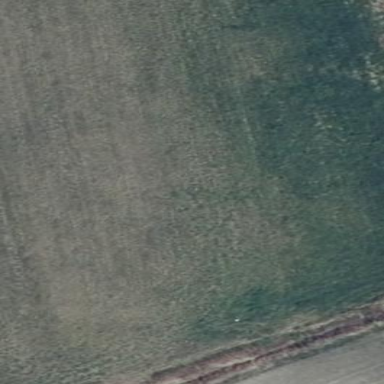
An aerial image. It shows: Vast expanse of grassland.